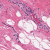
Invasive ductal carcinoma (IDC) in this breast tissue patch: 0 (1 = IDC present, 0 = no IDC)